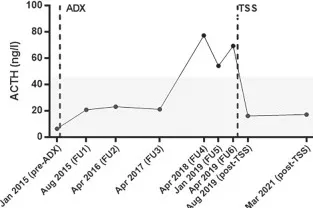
Selected endocrine parameters from initial diagnosis of adrenal Cushing's syndrome until recovery after transsphenoidal surgery for Cushing's disease. Course of. Plasma ACTH.
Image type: pathology (immunostaining)